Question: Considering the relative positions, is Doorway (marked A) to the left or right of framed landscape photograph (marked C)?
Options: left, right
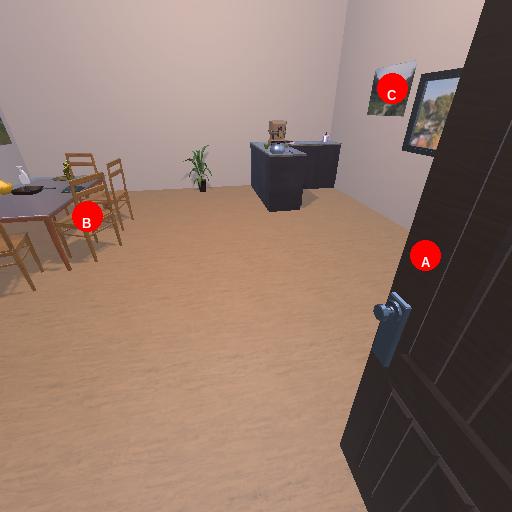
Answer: left